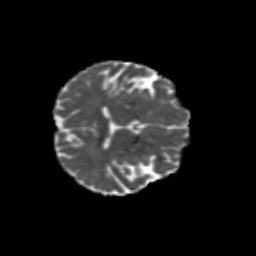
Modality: MD
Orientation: axial
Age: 57
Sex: male
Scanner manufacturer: siemens
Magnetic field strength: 3 T
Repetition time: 4.71 s
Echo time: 0.0906 s